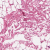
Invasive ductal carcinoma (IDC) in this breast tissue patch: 0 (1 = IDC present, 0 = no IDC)